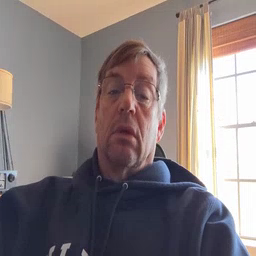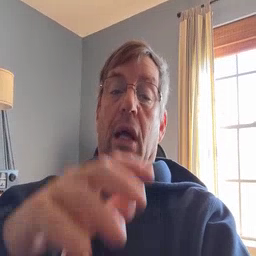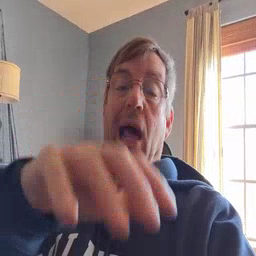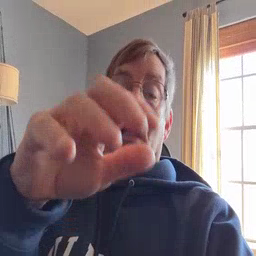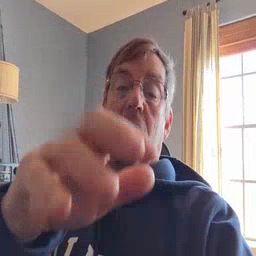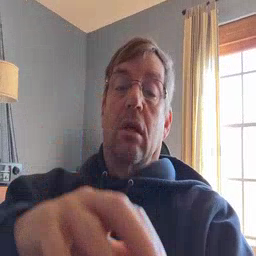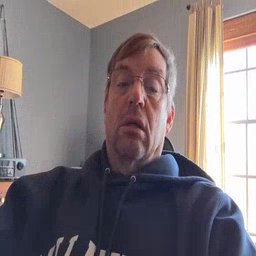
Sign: alligator